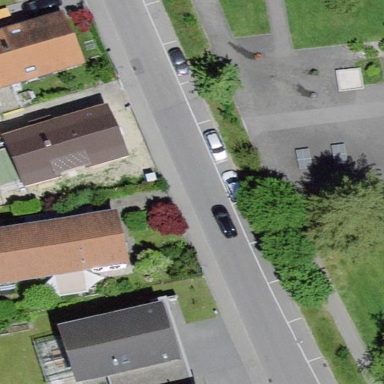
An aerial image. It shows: Street-side parking available in parallel orientation.